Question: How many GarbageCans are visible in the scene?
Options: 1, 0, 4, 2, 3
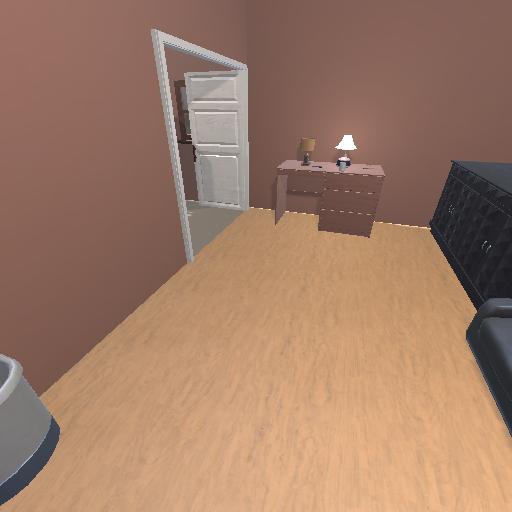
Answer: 1